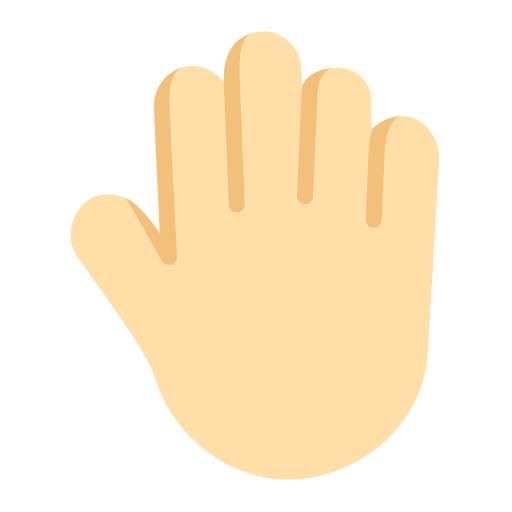
raised back of hand flat light